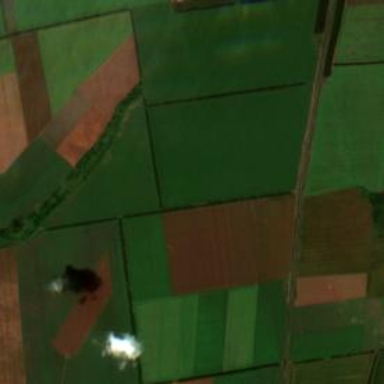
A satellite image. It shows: View of farmland.